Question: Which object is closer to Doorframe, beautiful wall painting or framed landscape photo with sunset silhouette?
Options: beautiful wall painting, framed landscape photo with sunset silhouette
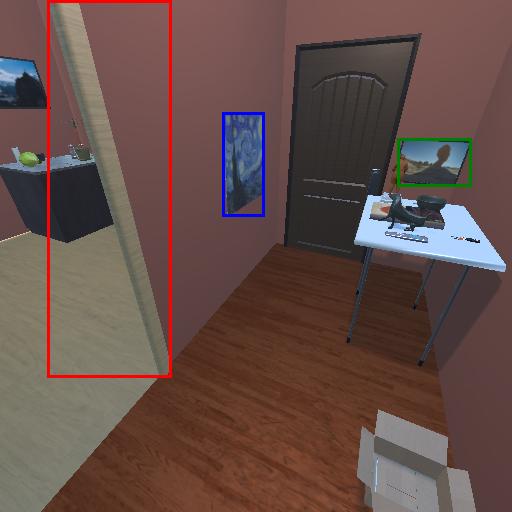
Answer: beautiful wall painting